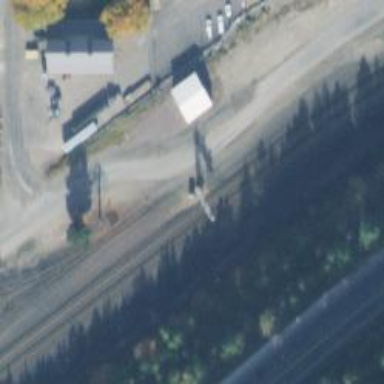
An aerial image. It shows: Railway signal.